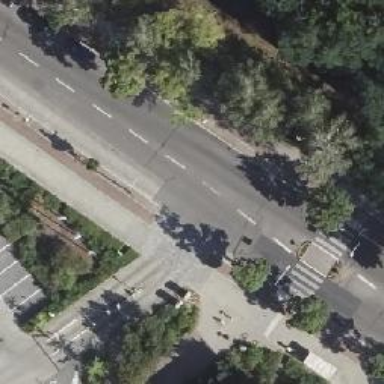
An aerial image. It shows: Residential road with asphalt surface. There are sidewalks on both sides and cycle track.